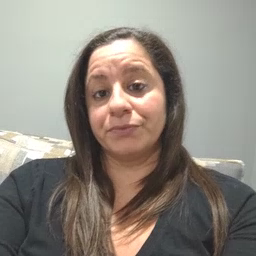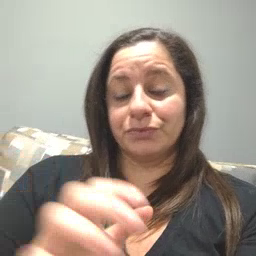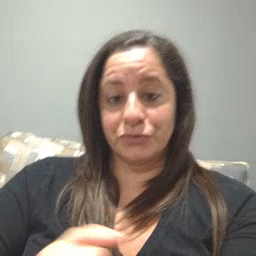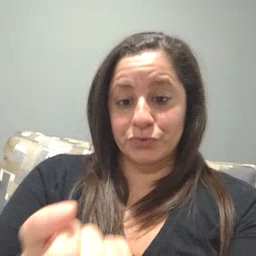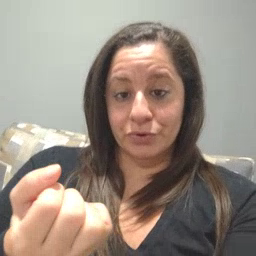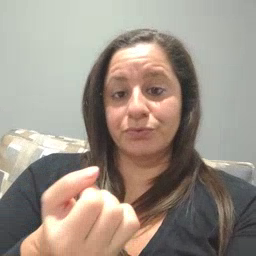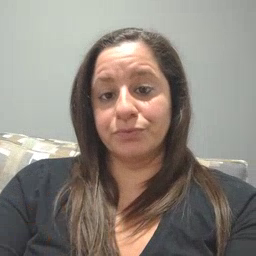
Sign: drawer